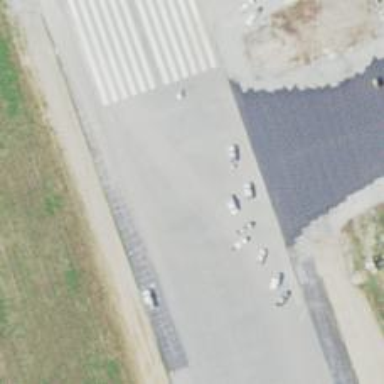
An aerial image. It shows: Asphalt runway at the airport.